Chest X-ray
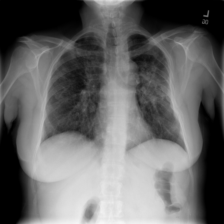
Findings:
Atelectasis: negative
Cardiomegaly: negative
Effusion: negative
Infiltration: negative
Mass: negative
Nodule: negative
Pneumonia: negative
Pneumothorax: negative
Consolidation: negative
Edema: negative
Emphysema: negative
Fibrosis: negative
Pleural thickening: positive
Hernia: negative